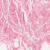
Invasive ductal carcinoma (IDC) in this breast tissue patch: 0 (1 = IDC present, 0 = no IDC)